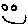
Label: smiley face